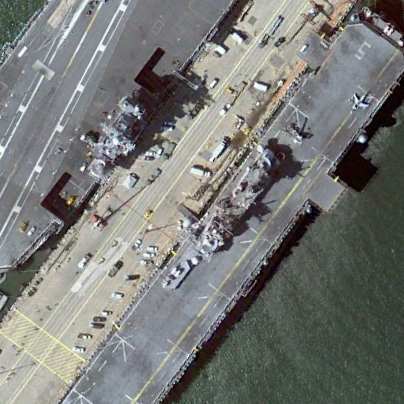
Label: assault